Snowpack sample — Buffalo Mountain, Silverthorne, Colorado, USA (2/22/26, 2:02 PM MST)
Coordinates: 39.622, -106.113
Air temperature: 33 °F
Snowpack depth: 63 cm
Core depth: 10 cm
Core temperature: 30.2 °F
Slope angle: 11°, slope face: 116°
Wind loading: low
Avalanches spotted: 0
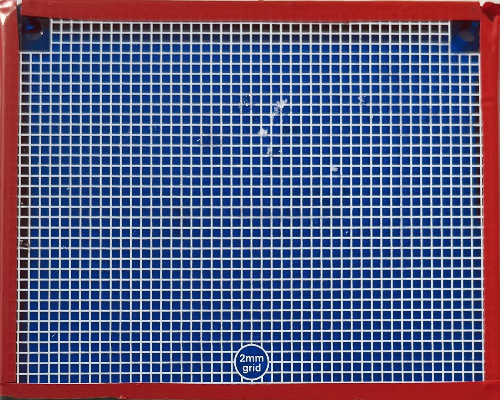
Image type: profile
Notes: In a firebreak similar to site 1, minimal wind loading with no spotted avalanches (not many faces in view though)